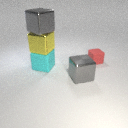
large gray metal cube to the right of large cyan rubber cube